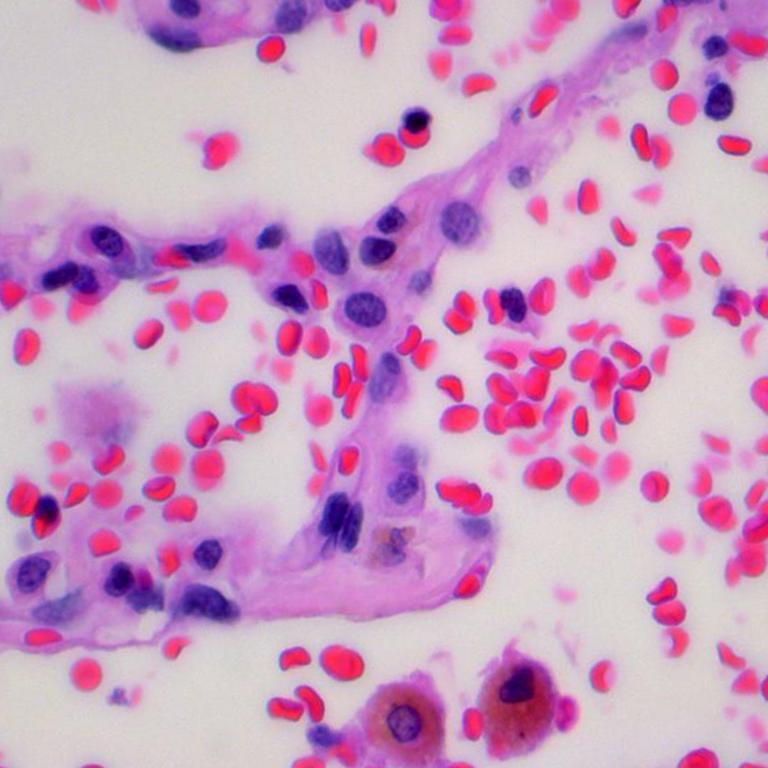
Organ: lung
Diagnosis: benign